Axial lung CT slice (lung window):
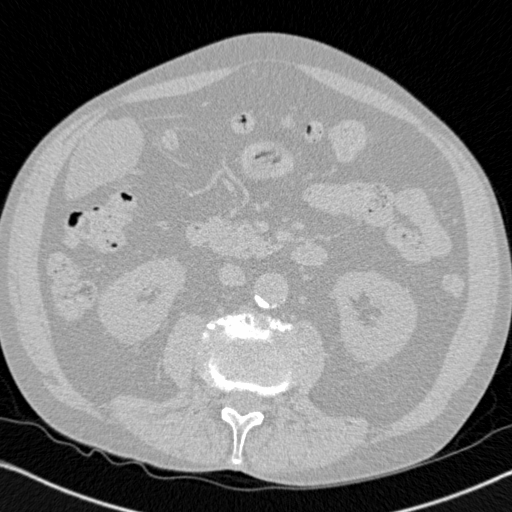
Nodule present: no